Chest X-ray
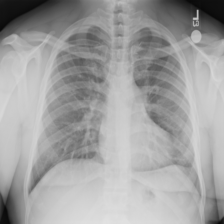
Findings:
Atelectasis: negative
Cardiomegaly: negative
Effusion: negative
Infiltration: negative
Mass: negative
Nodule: negative
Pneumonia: negative
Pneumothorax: negative
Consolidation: negative
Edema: negative
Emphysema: negative
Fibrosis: negative
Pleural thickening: positive
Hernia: negative